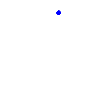
Particle: pion